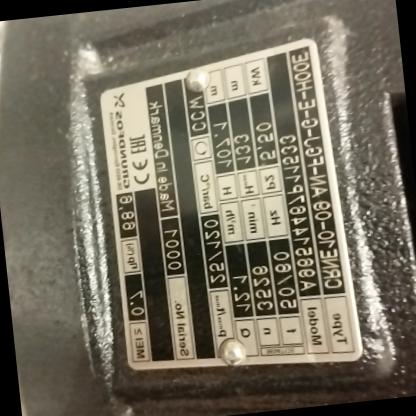
Klasa: tabliczka-znamionowa